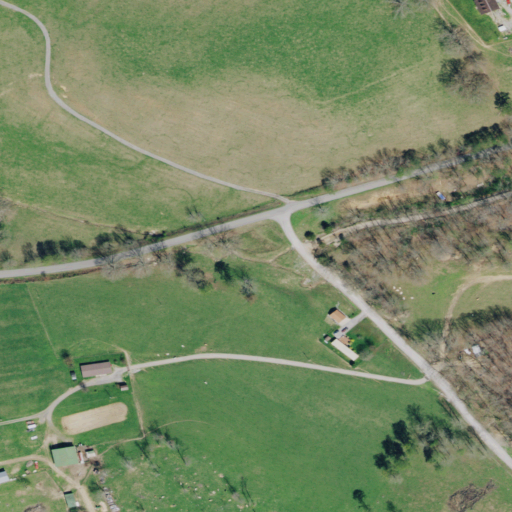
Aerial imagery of valley in Tennessee named Stinnat Hollow containing pasture, deciduous forest, open development, low intensity development, grassland, and medium intensity development